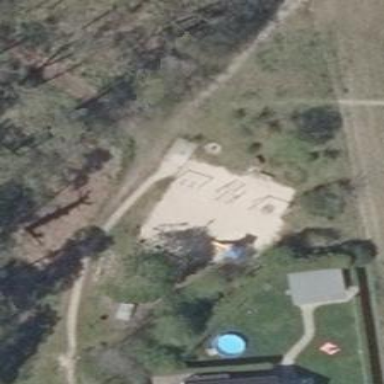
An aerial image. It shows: Playground with sand surface.